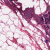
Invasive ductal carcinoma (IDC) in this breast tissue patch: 0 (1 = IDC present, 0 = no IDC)